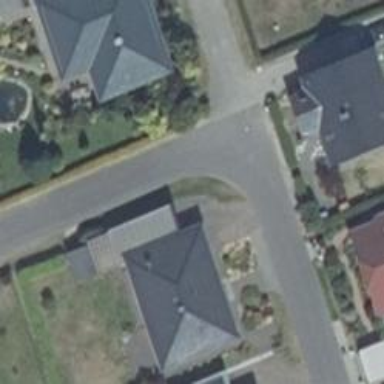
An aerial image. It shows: Residential road.